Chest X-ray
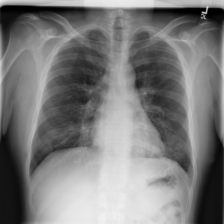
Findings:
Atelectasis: negative
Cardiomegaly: negative
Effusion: negative
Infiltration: positive
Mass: negative
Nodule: negative
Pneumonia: negative
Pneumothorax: negative
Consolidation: negative
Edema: negative
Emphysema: negative
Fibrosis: negative
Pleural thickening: negative
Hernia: negative